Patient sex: M
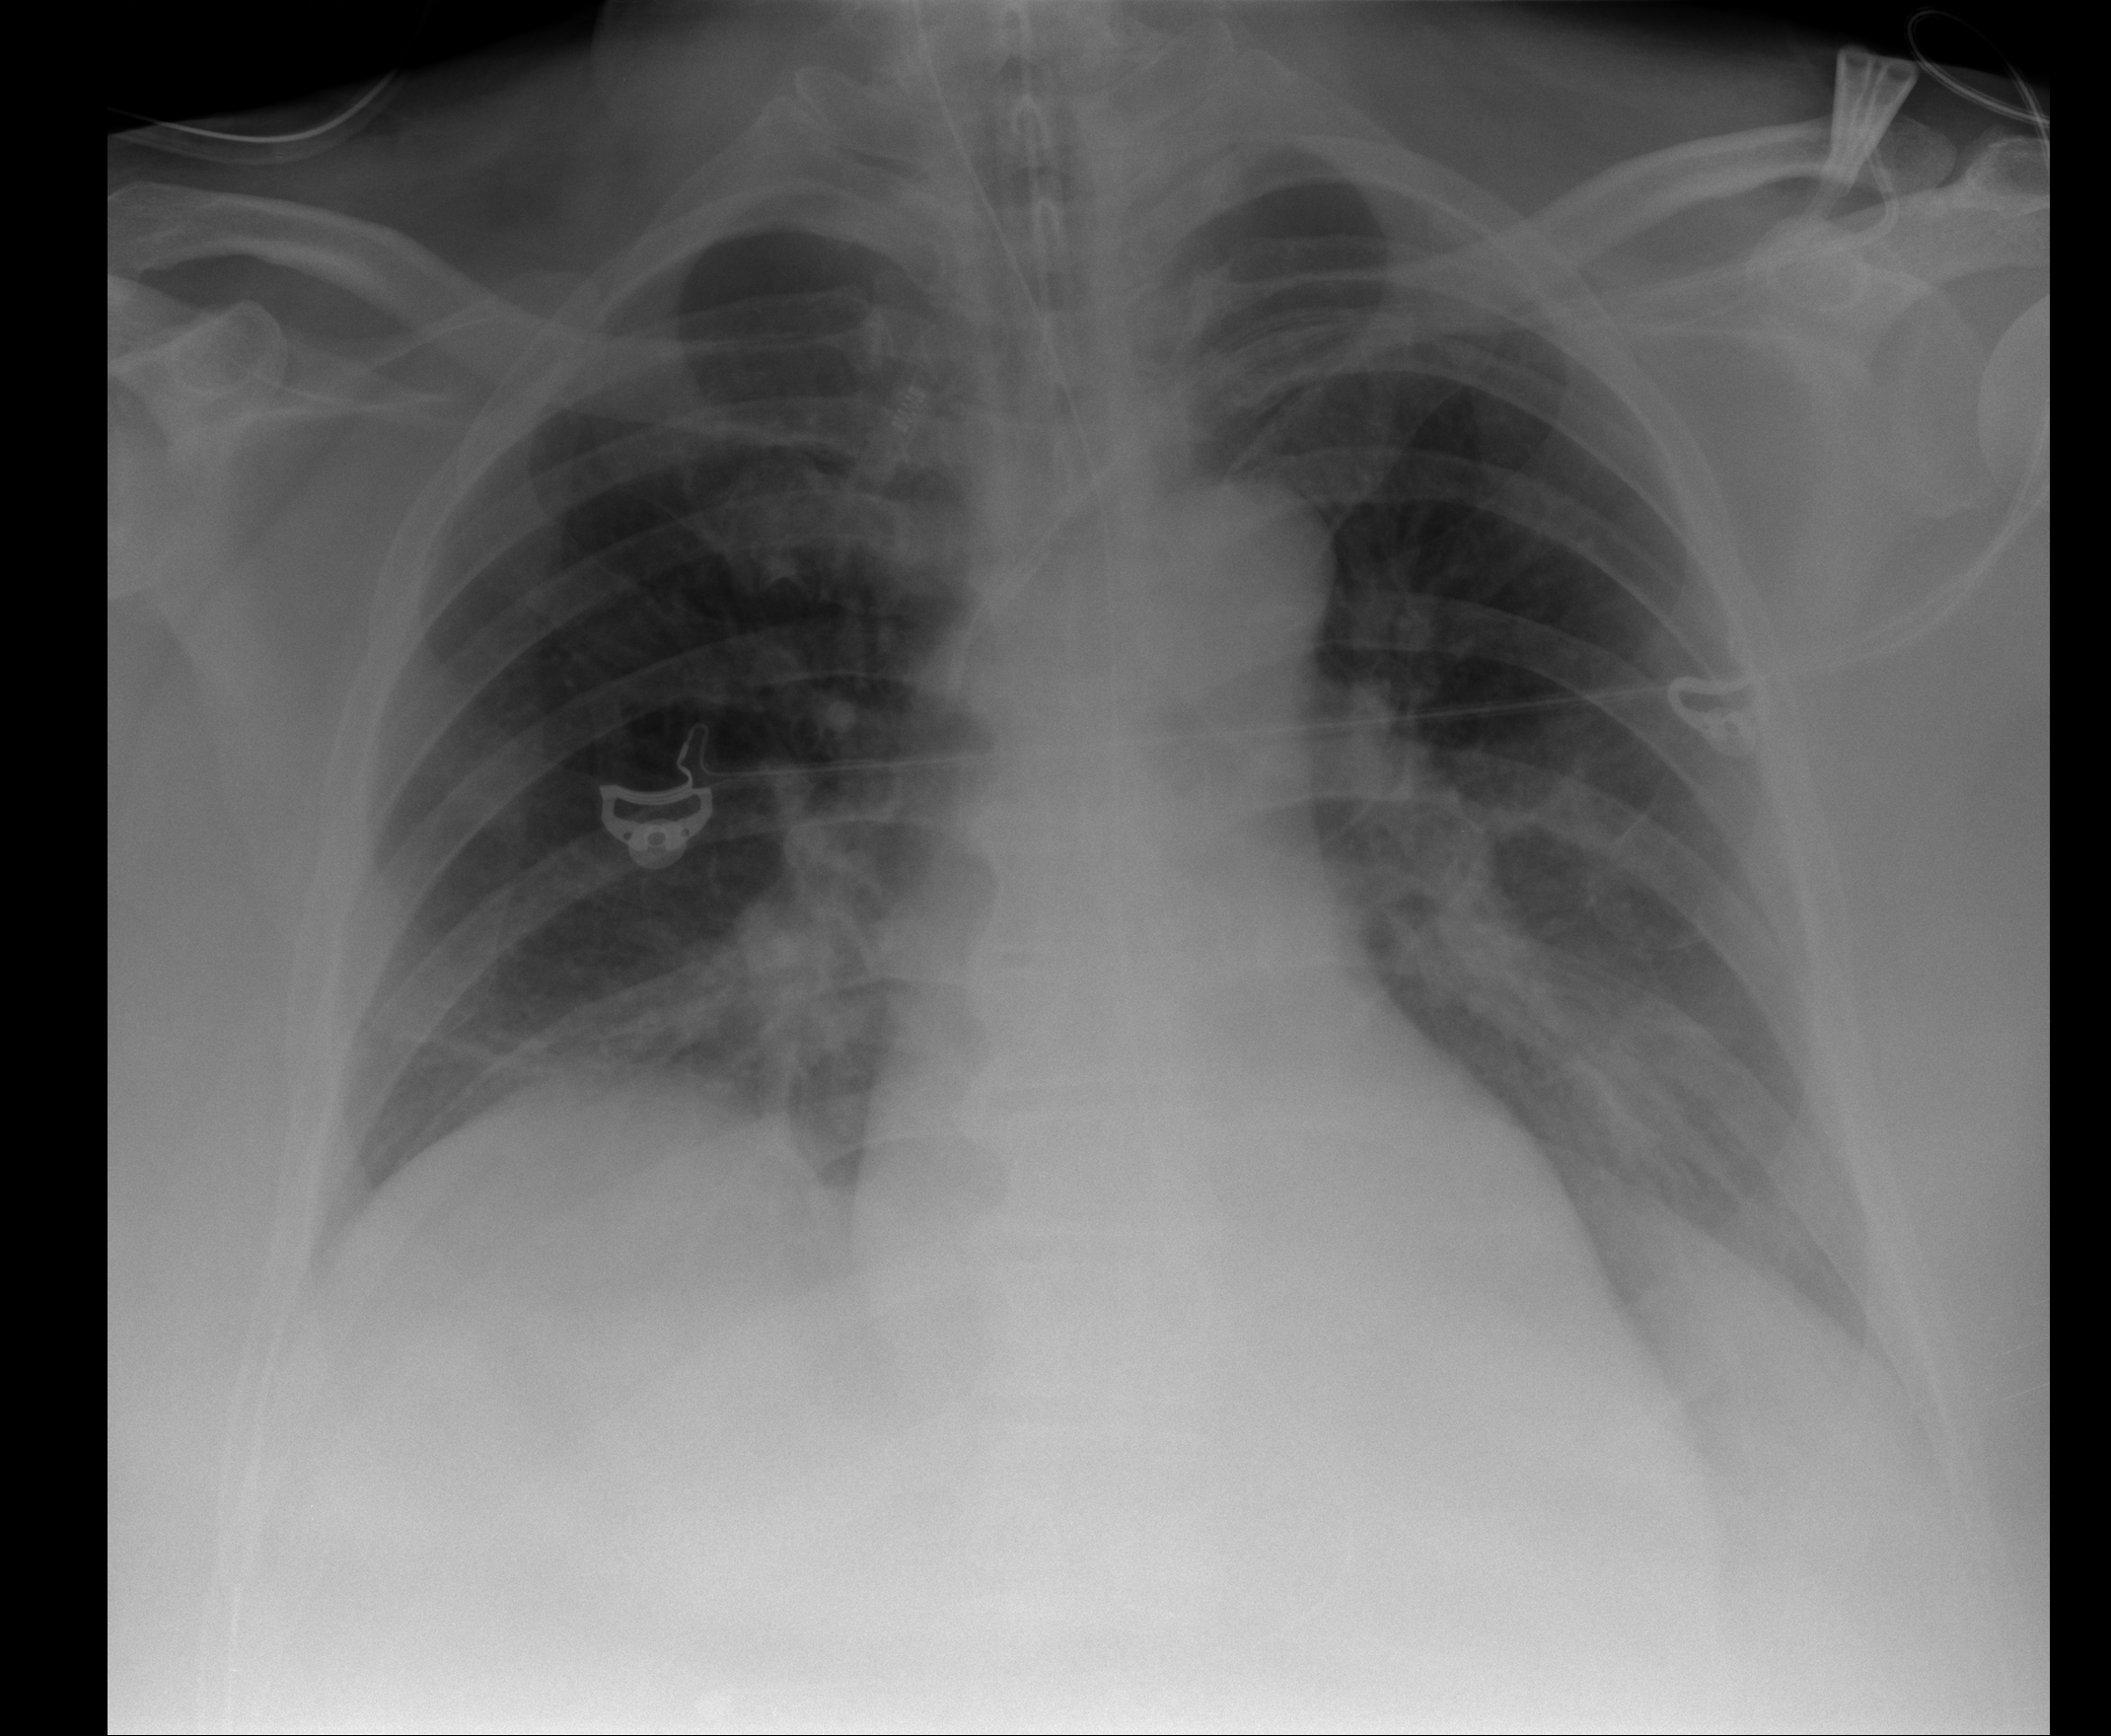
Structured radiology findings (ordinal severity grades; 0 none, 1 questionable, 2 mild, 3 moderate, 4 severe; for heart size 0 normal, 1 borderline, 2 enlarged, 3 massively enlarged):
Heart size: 1
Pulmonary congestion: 2
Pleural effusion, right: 0
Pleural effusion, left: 2
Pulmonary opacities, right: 0
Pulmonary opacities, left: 1
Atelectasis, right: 2
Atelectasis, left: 2